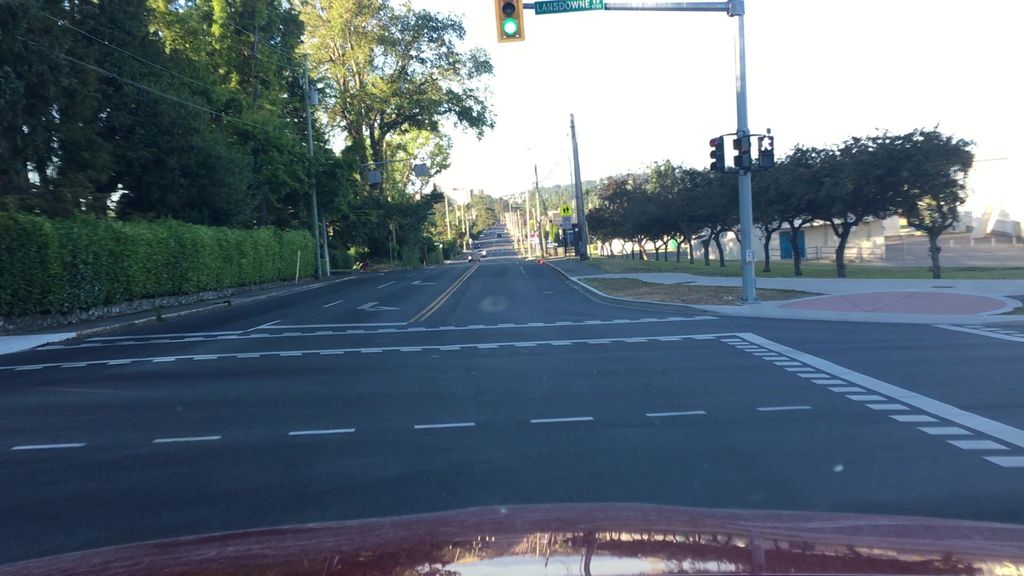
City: victoria